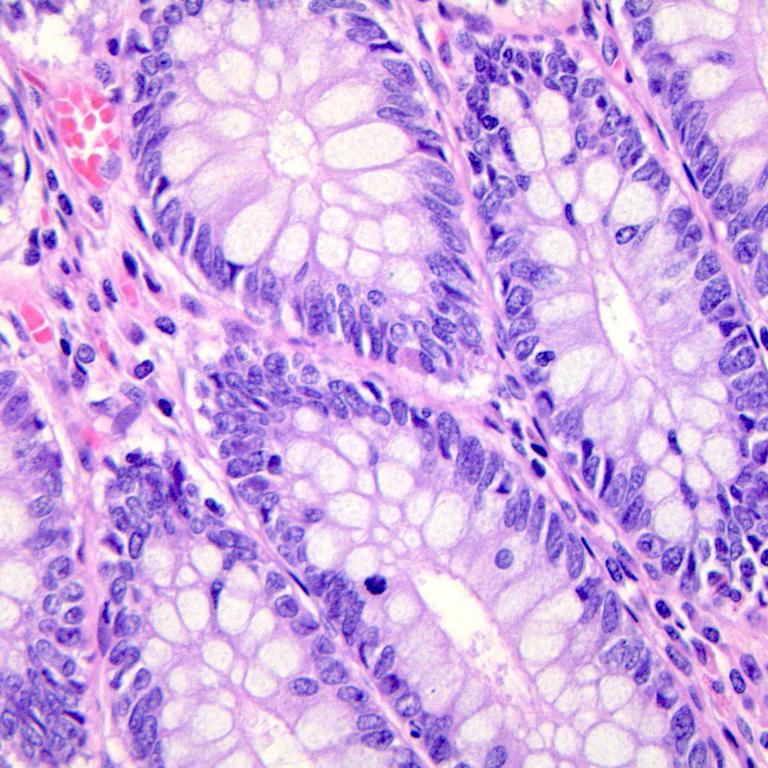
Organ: colon
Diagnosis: benign